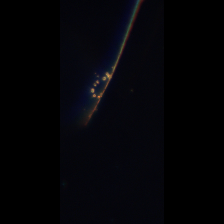
Taxon: Leptocylindrus
Group: Diatoms